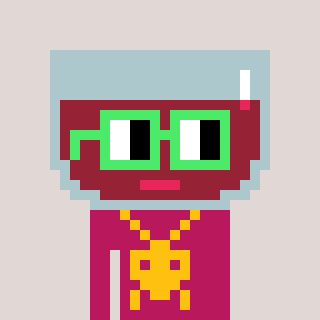
a pixel art character with square light green glasses, a wine-shaped head and a darkpink-colored body on a warm background